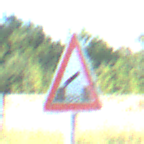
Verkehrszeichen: BeweglicheBruecke
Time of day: MorningAfternoon
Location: Outdoor (Nature)
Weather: Clear
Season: NotSpecified
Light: Natural